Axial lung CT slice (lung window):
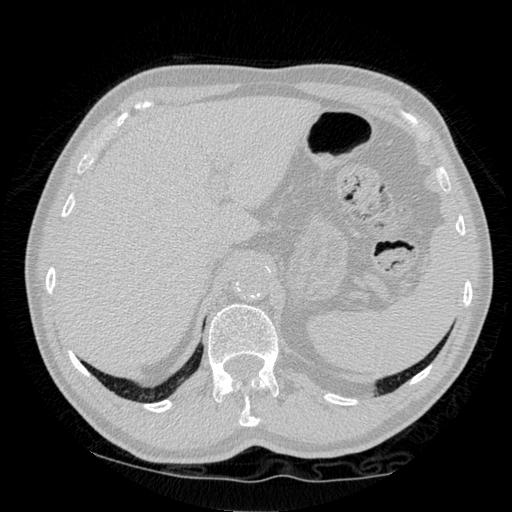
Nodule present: no